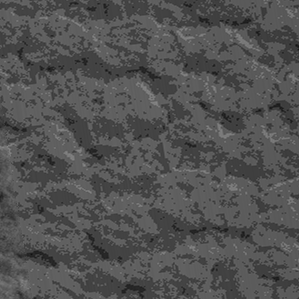
Label: frost